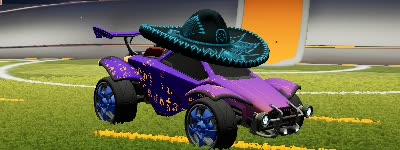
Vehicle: octane